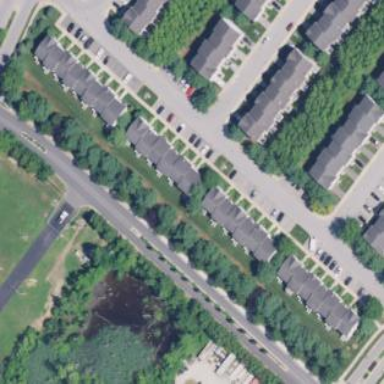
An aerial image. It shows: Sidewalk.